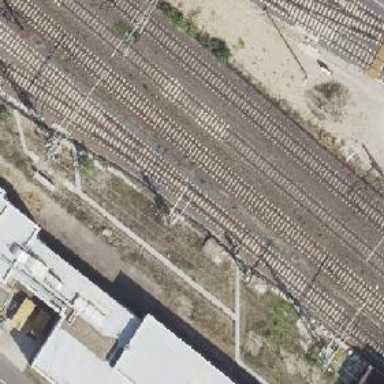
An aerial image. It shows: Railway switch.